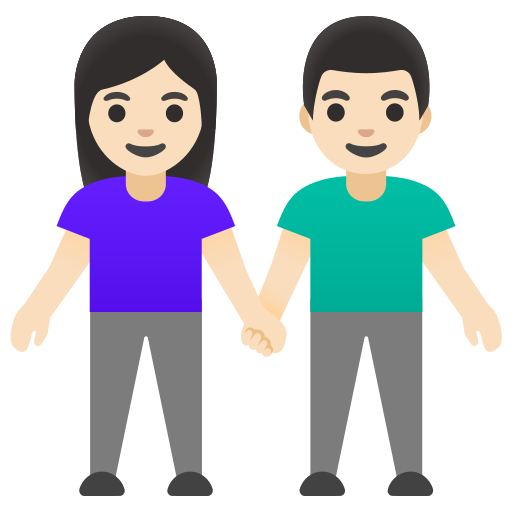
Emoji: 👫🏻